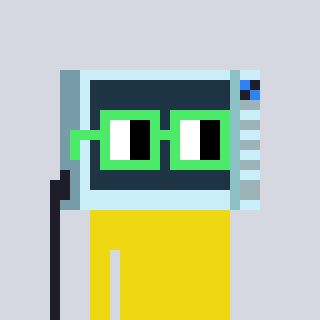
a pixel art character with square light green glasses, a microwave-shaped head and a yellow-colored body on a cool background